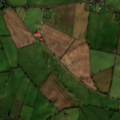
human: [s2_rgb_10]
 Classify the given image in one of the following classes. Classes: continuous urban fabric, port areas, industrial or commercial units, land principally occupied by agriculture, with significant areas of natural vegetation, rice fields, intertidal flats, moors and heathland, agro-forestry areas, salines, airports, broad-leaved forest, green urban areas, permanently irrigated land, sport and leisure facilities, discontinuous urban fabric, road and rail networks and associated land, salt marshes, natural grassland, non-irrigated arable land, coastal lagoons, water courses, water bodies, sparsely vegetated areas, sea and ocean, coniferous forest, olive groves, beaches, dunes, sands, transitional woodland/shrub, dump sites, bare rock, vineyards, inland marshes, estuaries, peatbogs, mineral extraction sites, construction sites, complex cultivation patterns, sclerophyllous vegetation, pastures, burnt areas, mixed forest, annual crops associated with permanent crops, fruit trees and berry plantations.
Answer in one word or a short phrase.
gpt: non-irrigated arable land, pastures